The image is a continuous-wavelet scalogram (time versus scale) of a rotating-machine vibration signal. Based on the visible evidence, which rotor condition applies: normal, misalignment, unbalance, looseness?
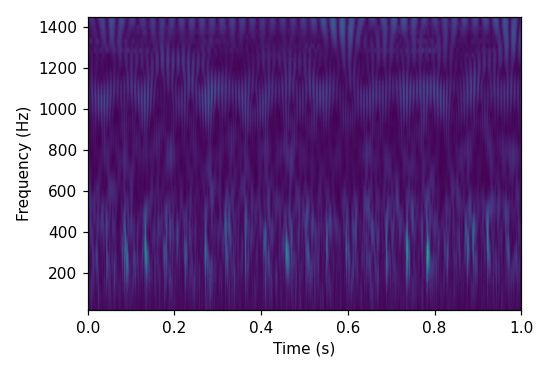
Answer: looseness